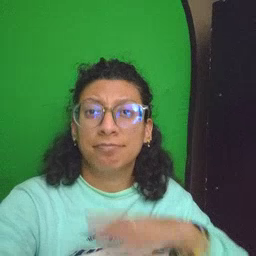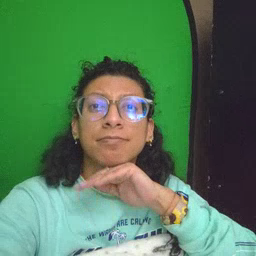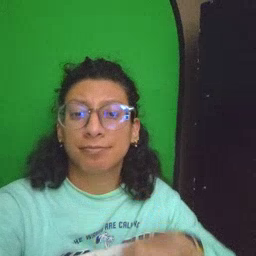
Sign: pig